Question: I'd like to create a relationship for Django ORM in which I can add objects from a Set, with data associated in that relationship, but only add each item once to any given container. I mean to use the term Set, defined as follows:
<URL>
Each item in the set, , is unique within the set. I am ensuring that they are unique in this case by having its fields defined with the 'unique=True' kwarg at the class definition. The container for these items, , has a relationship to the SetItem which permit the container to associate some data with the .
It is a ManyToMany Relationship, but with a twist that there can only be one of each SetItem 'A', 'B', 'C', or 'D' in any individual SetContainer. Using the Pizza and Toppings analogy, Each Pizza can have any amount of Toppings, Every Topping can as many Pizzas as want it, but in this case No Topping can be added to any individual Pizza more than once, i.e. You can't add two "Anchovies" Toppings on any individual Pizza (That's what the "data" in the SetItemRelationship is for).
You can see a proposed pattern in this app's models.py
'''
from django.db import models
class SetItem(models.Model):
text = models.CharField(max_length=32, unique=True)
def __unicode__(self):
return self.text
class SetContainer(models.Model):
label = models.CharField(max_length=64)
set_items = models.ManyToManyField(SetItem, through='SetItemRelationship')
def __unicode__(self):
return self.label
class SetItemRelationship(models.Model):
container = models.ForeignKey(SetContainer)
item = models.ForeignKey(SetItem)
data = models.PositiveSmallIntegerField()
def __unicode__(self):
return "{:s} contains {:s}".format(self.container.label, self.item.text)
'''
This model relationship permits me to create multiple SetContainer objects, each of which have their own instances of the SetItem objects with data associated with them. However, I would like to be limited to only adding one instance of each relationship. I've attempted to figure this out, using the following admin.py:
'''
from django.contrib import admin
from .models import SetItem, SetContainer, SetItemRelationship
class SetInline(admin.TabularInline):
model = SetItemRelationship
class SetContainerAdmin(admin.ModelAdmin):
inlines = [SetInline]
admin.site.register(SetContainer, SetContainerAdmin)
admin.site.register(SetItem)
'''
As you can see in the following screen cap, I am capable of adding two SetItemRelationships to the Unique SetItem which has 'SetItem.text == A'
How can I set up a relationship to prevent that addition, and ideally, to prevent the drop down from containing any of the previously used SetItems when adding a new SetItemRelationship.

: I added an explanatory paragraph including the Pizza and Toppings analogy, modified to help explain this relationship.
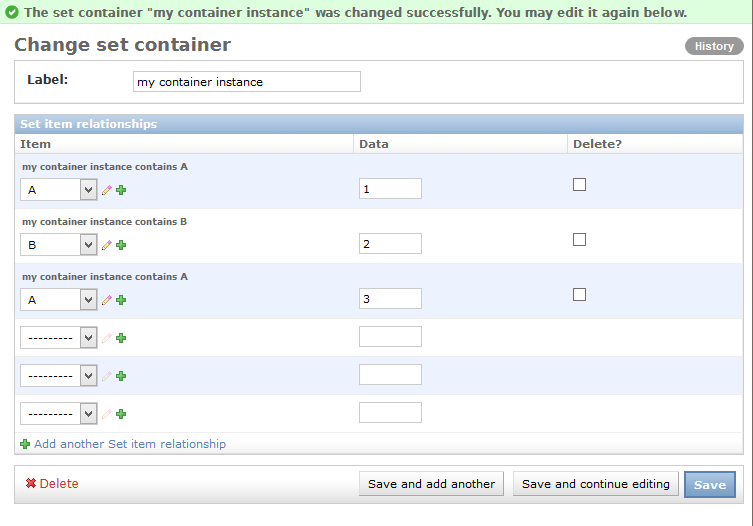
Answer: It seems to me what you need is to make 'container' and 'item' be "unique together" so that the same 'container' cannot be related to the same 'item' more than once. You do this with a 'Meta' class:
'''
class SetItemRelationship(models.Model):
container = models.ForeignKey(SetContainer)
item = models.ForeignKey(SetItem)
data = models.PositiveSmallIntegerField()
class Meta(object):
unique_together = (("container", "item"), )
def __unicode__(self):
return "{:s} contains {:s}".format(self.container.label, self.item.text)
'''